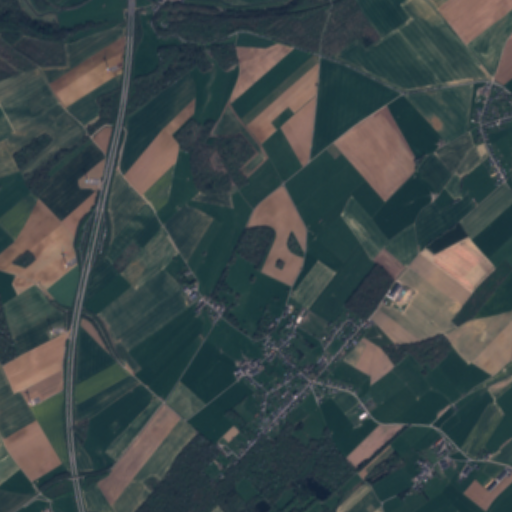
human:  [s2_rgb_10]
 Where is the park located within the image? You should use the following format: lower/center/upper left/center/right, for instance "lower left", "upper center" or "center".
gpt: The park is located in the lower center of the image.
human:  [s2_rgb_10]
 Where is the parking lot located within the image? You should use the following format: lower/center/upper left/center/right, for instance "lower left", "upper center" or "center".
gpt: The parking lot is located in the center left of the image.
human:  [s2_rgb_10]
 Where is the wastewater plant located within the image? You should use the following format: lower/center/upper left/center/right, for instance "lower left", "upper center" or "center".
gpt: The wastewater plant is located in the lower right of the image.
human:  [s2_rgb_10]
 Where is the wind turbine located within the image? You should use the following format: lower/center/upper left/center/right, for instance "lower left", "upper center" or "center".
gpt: The wind turbine is located in the upper left of the image.
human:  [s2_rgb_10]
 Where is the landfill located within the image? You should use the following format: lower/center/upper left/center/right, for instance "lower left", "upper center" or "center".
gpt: There is no landfill in the image.